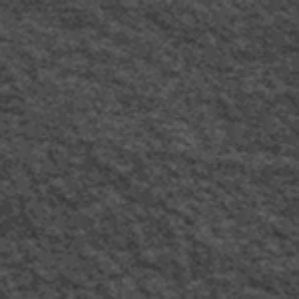
Label: frost